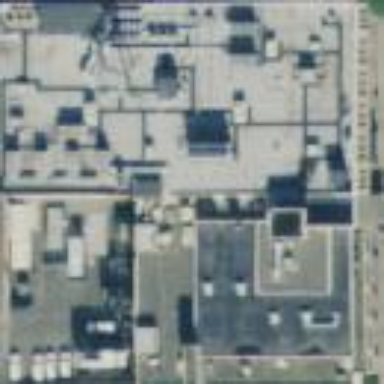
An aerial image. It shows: Commercial building.